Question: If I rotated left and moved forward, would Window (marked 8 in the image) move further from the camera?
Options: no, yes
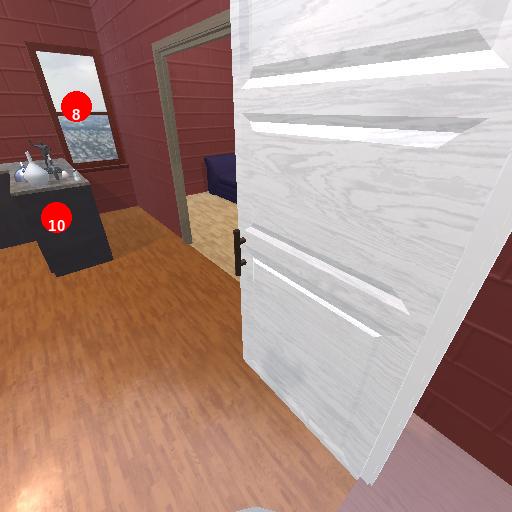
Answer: no